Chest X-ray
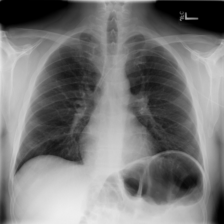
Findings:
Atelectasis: negative
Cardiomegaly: negative
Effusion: negative
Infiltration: negative
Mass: negative
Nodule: negative
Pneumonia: negative
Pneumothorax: negative
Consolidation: negative
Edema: negative
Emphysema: negative
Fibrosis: negative
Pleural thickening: negative
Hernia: negative